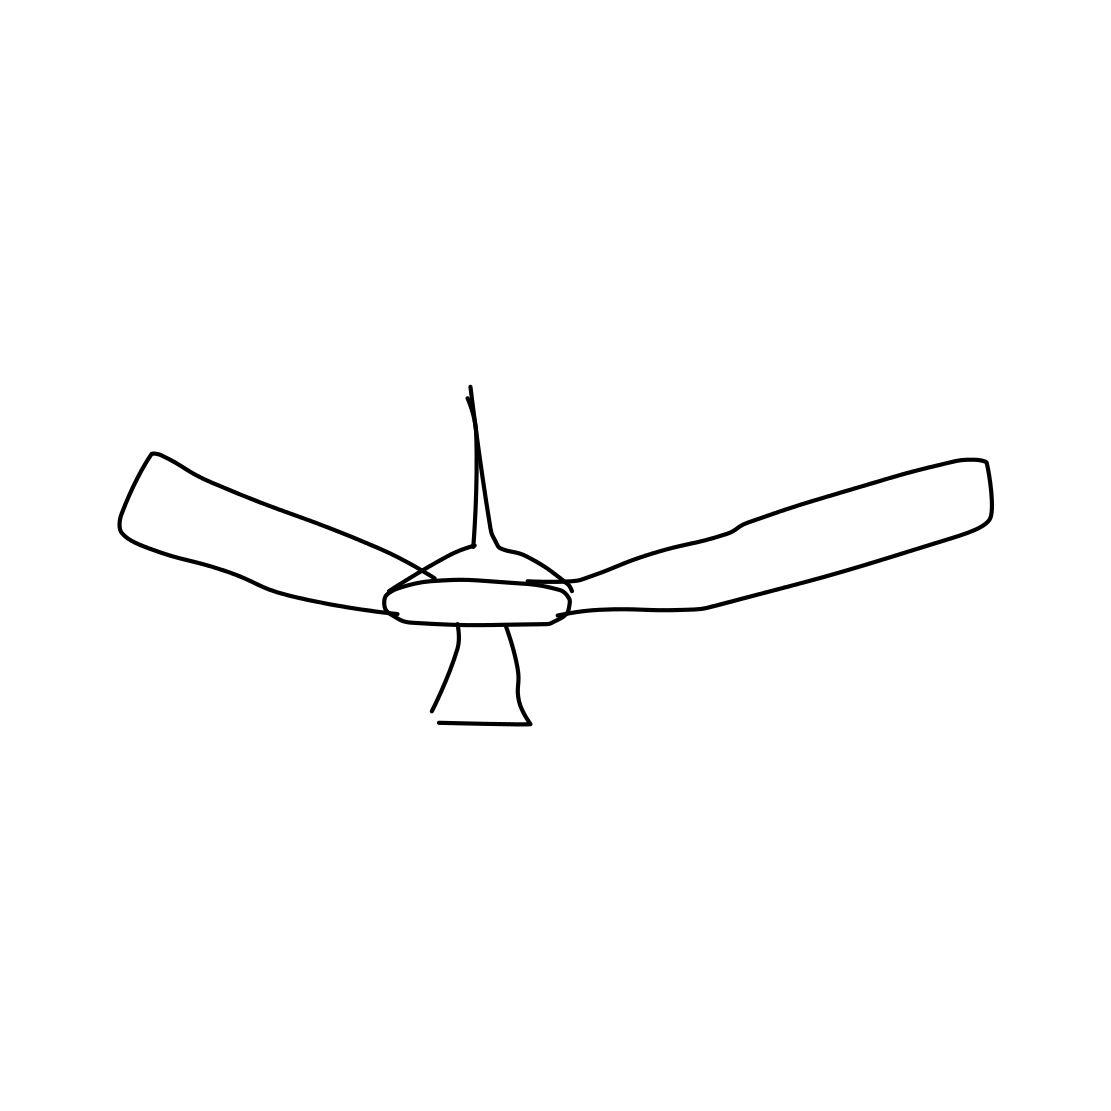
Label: fan